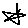
Label: star